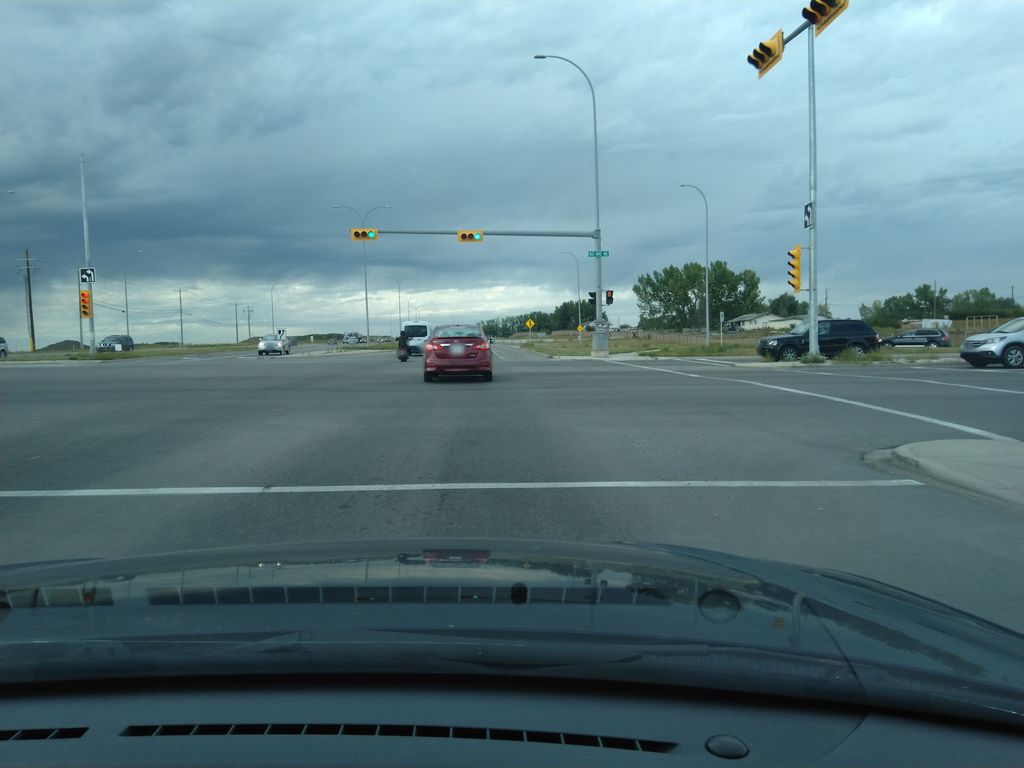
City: calgary